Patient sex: F
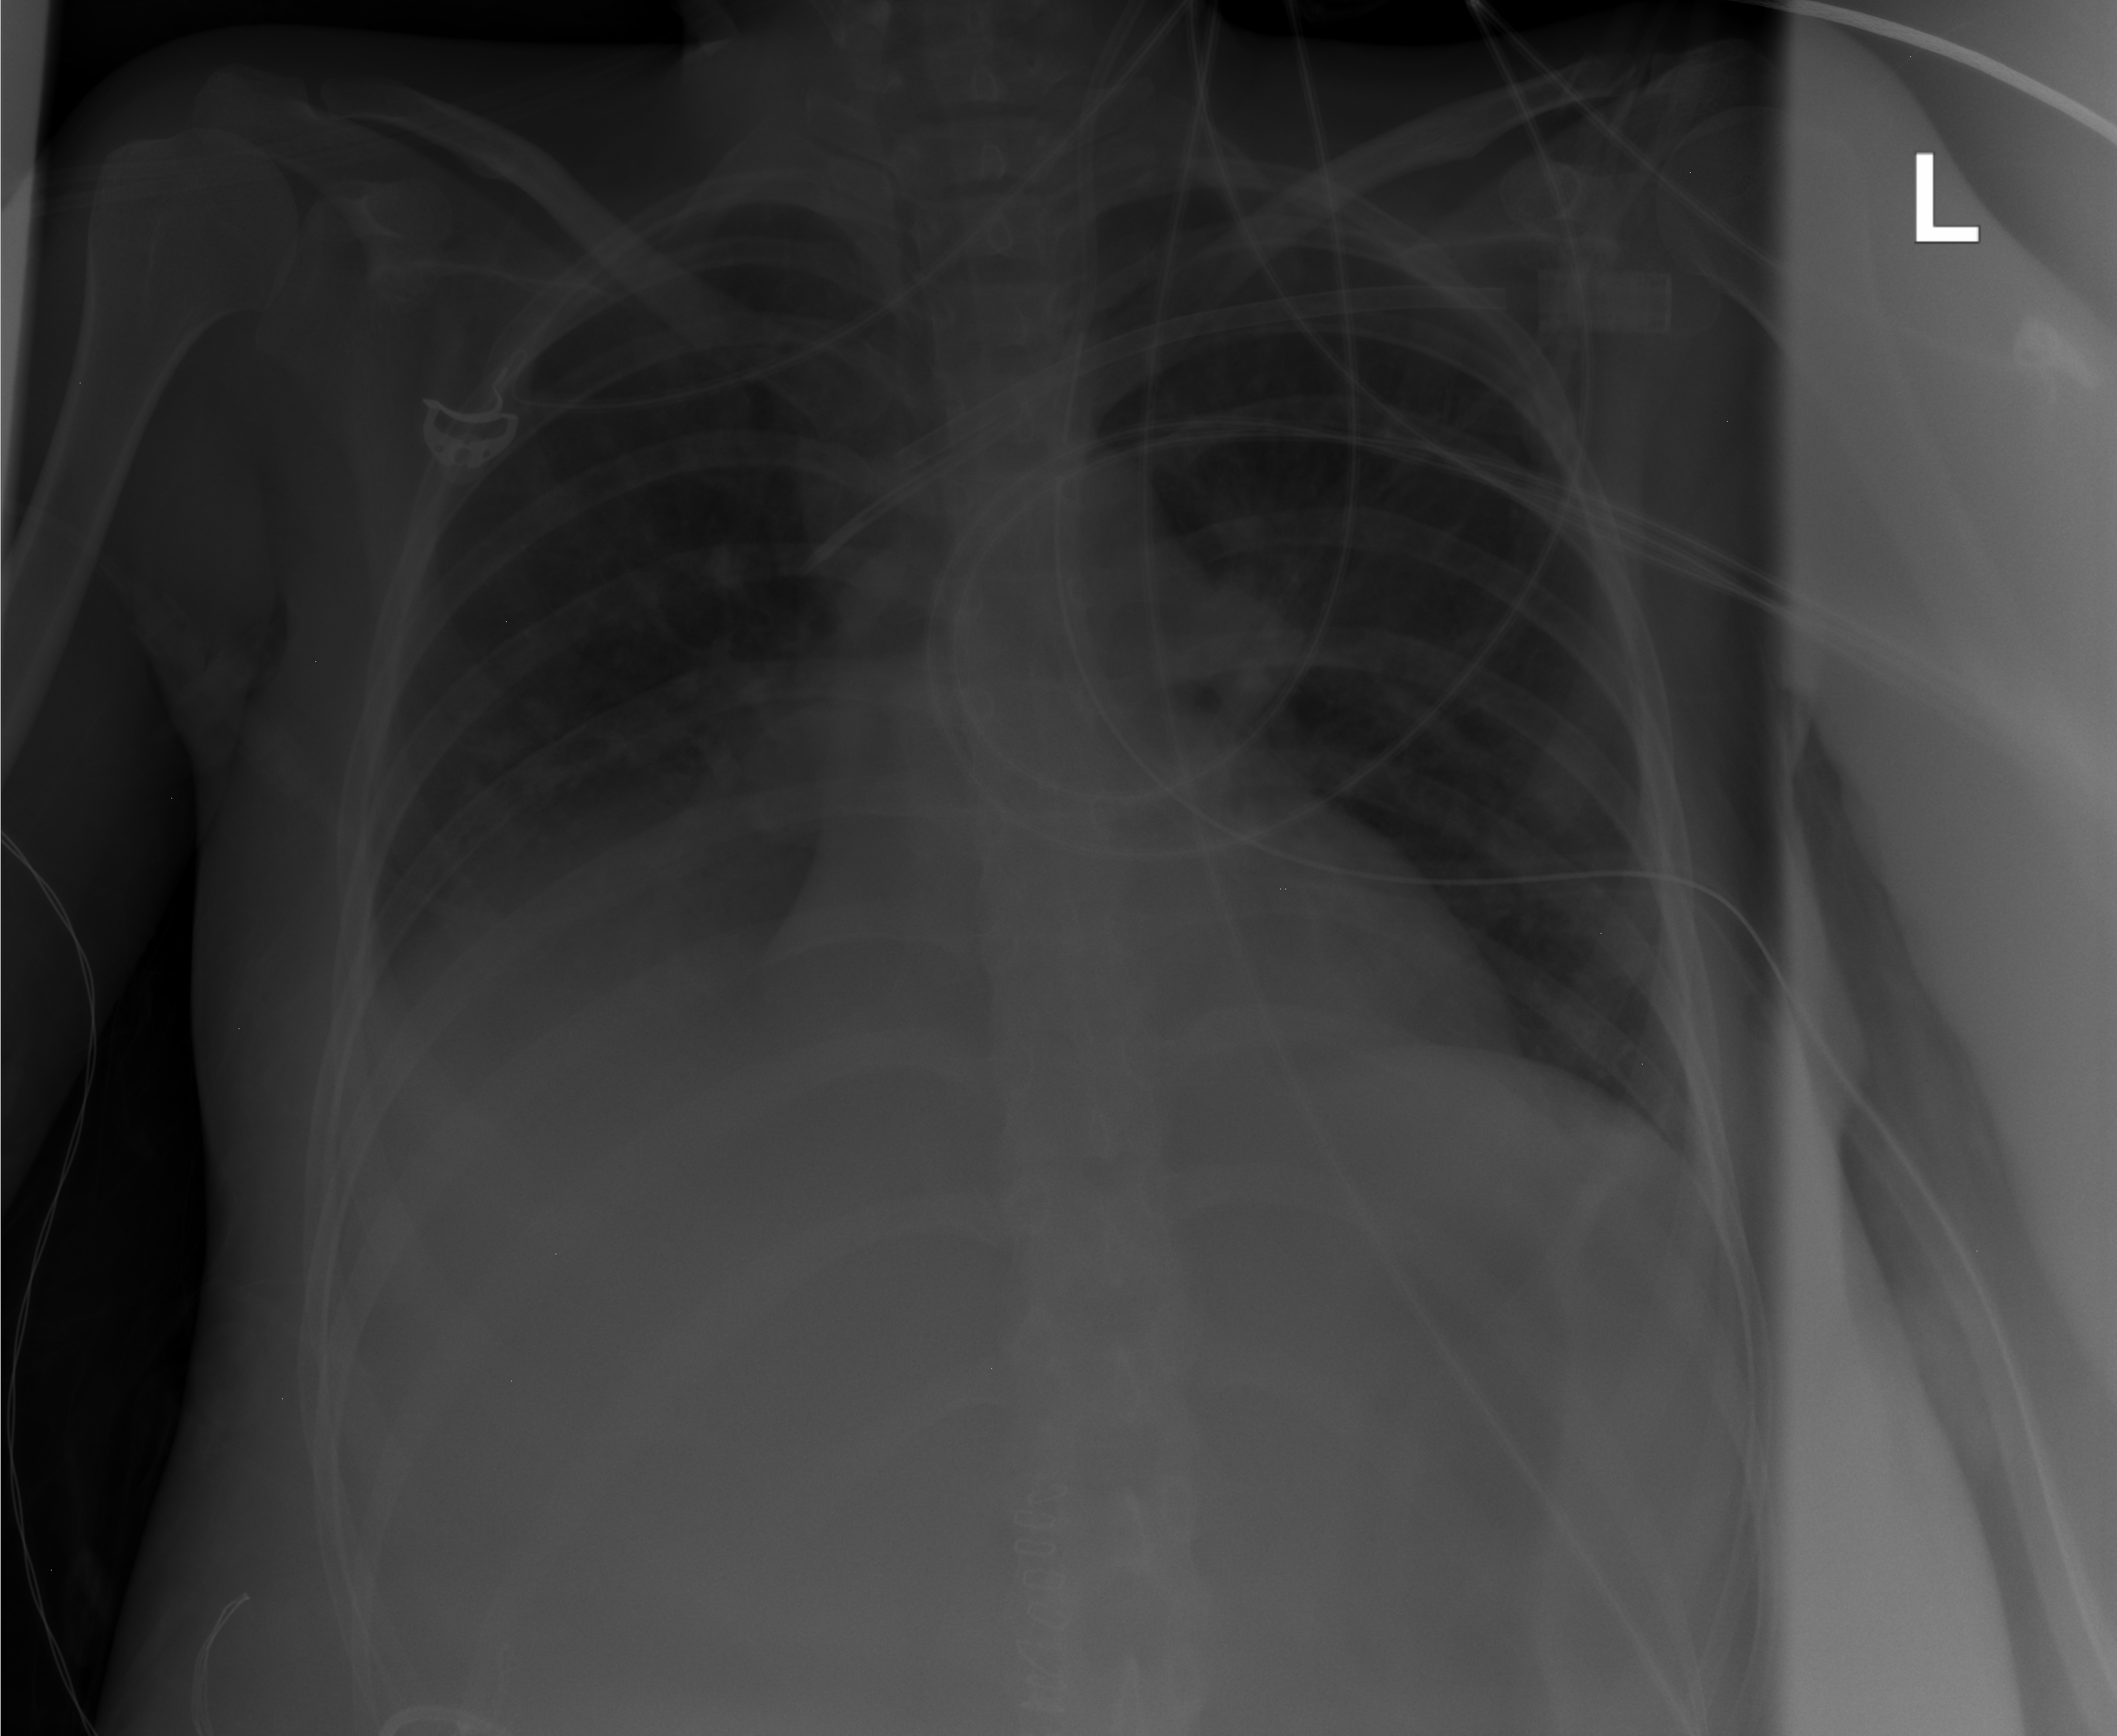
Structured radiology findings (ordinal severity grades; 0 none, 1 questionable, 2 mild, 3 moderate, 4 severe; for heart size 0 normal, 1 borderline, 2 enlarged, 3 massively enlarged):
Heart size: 0
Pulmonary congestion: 1
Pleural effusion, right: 2
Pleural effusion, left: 0
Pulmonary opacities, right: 0
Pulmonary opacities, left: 0
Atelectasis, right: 2
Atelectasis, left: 1